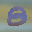
Label: 8